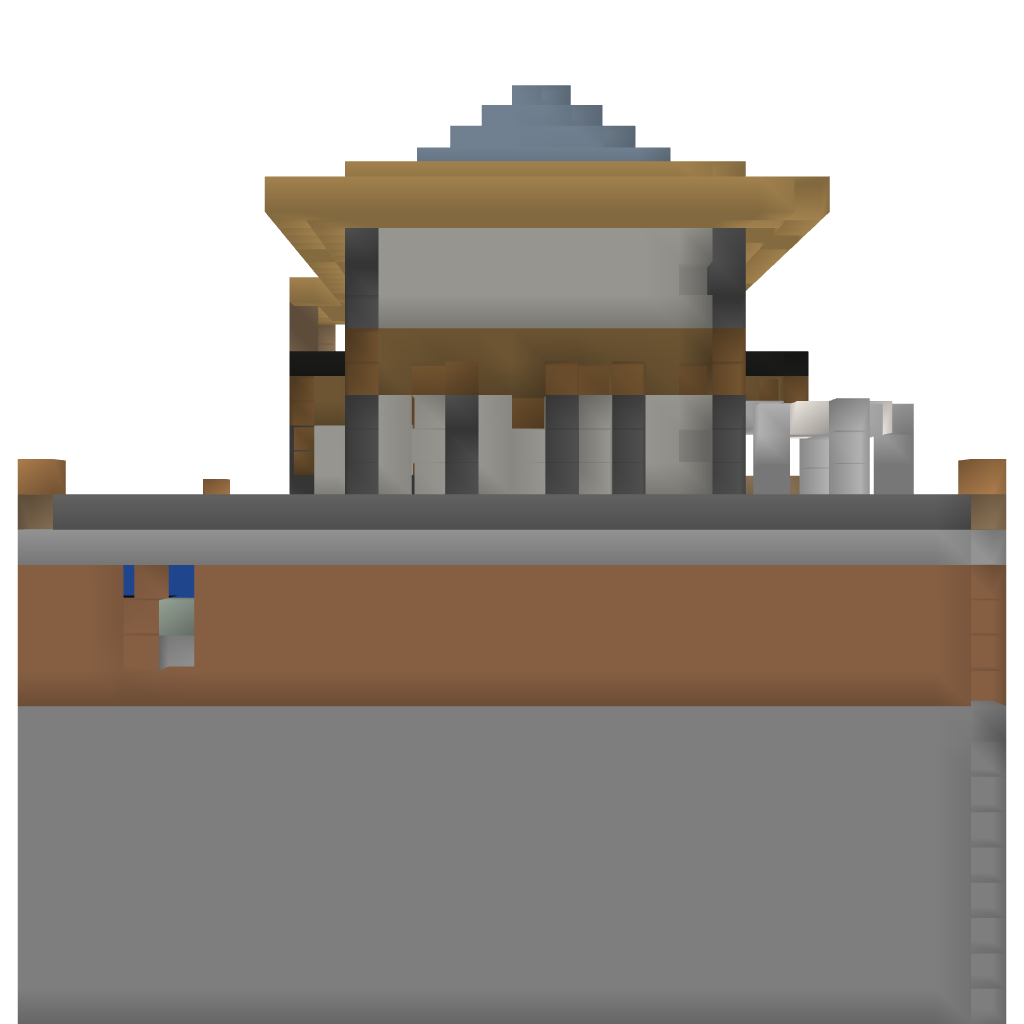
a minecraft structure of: Modern Large Foresty House